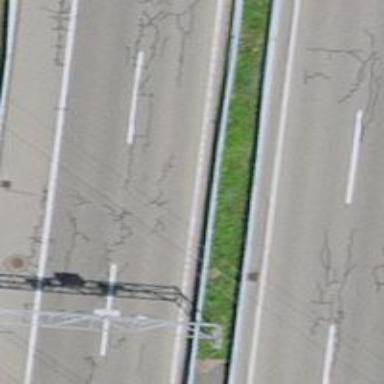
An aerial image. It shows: Gantry with signals.